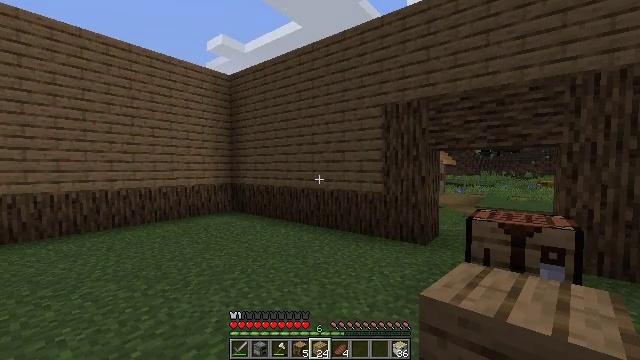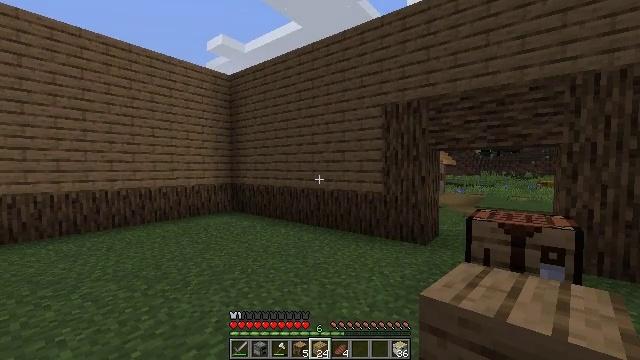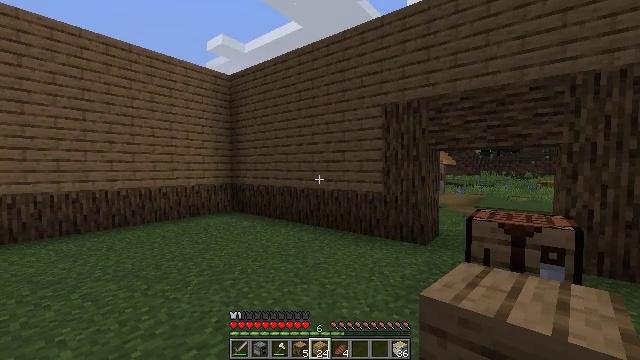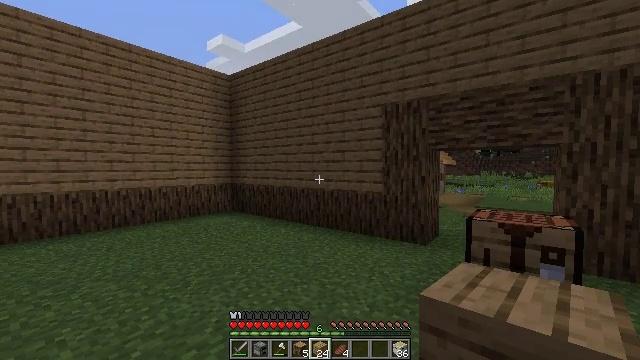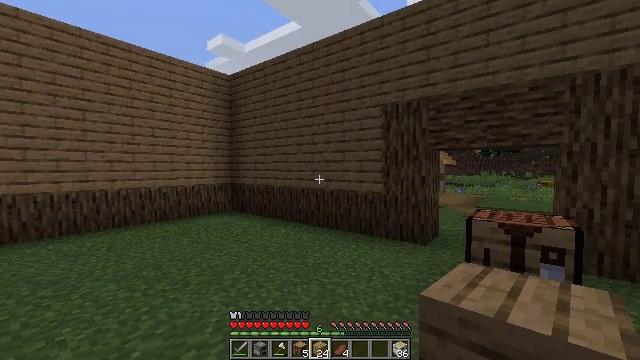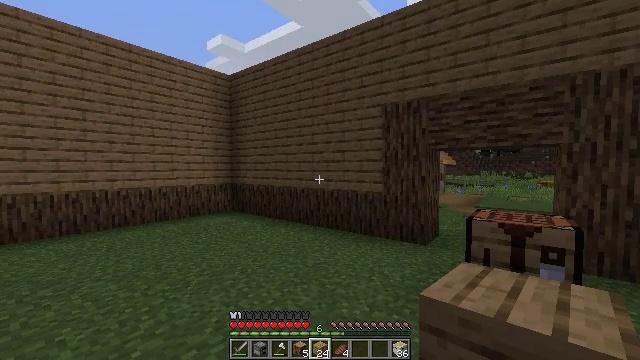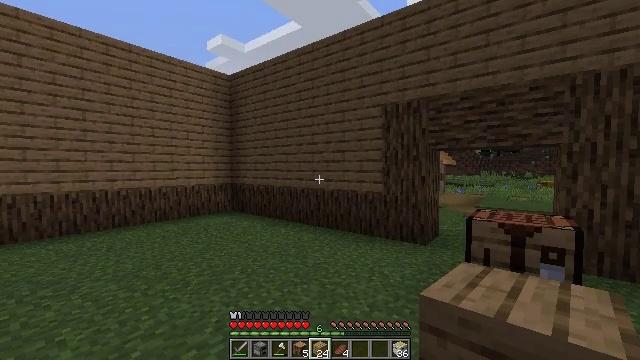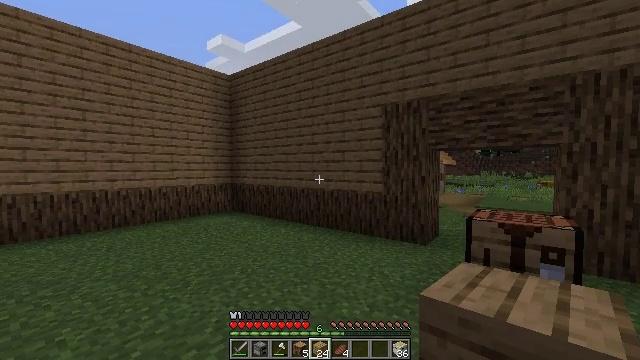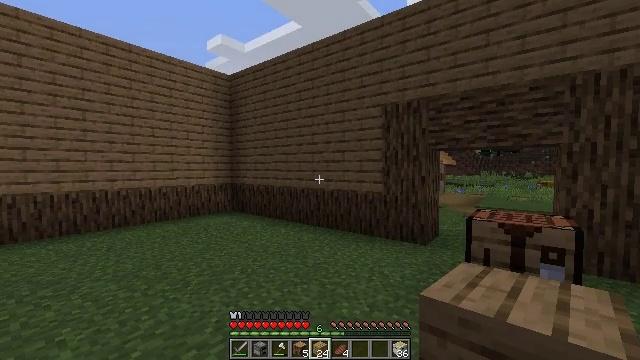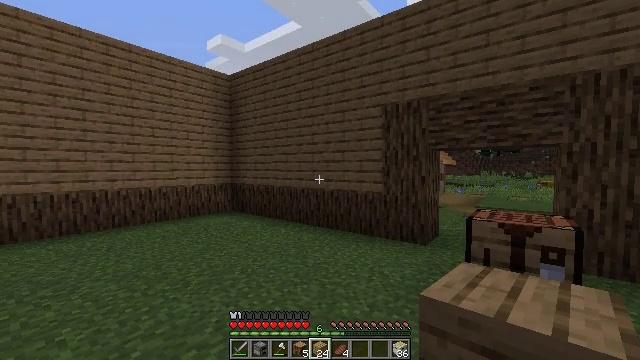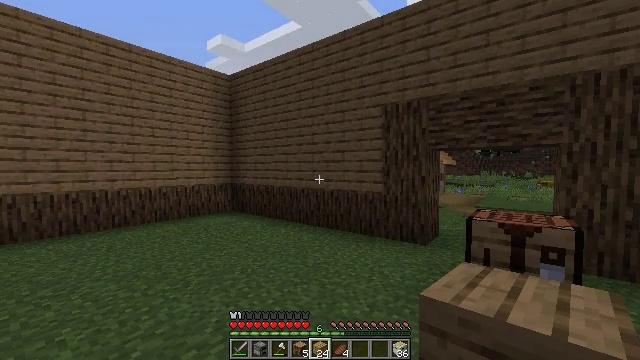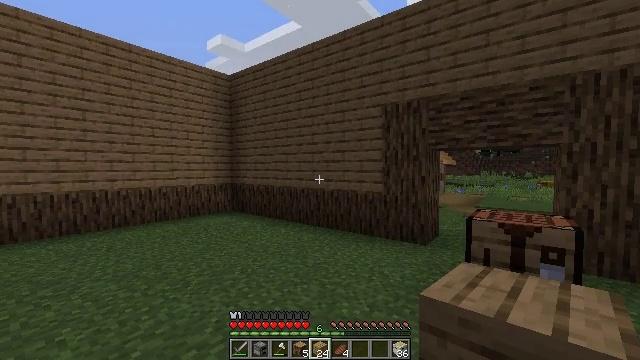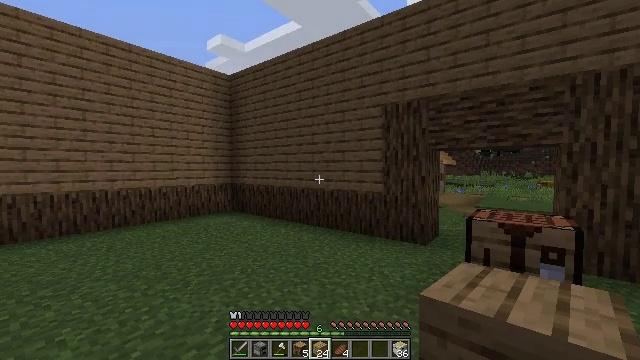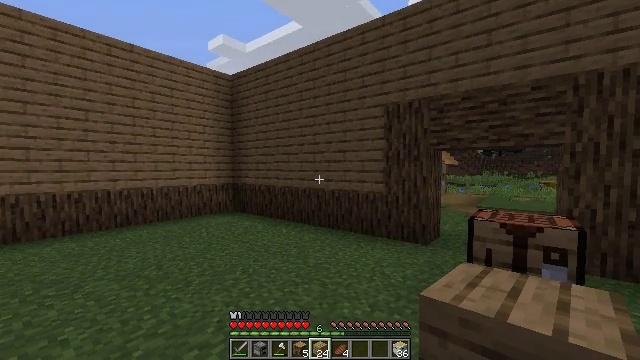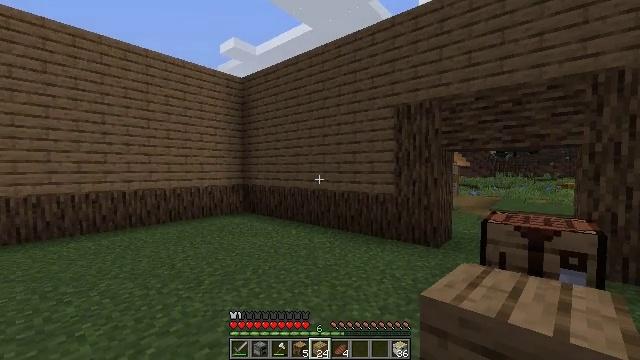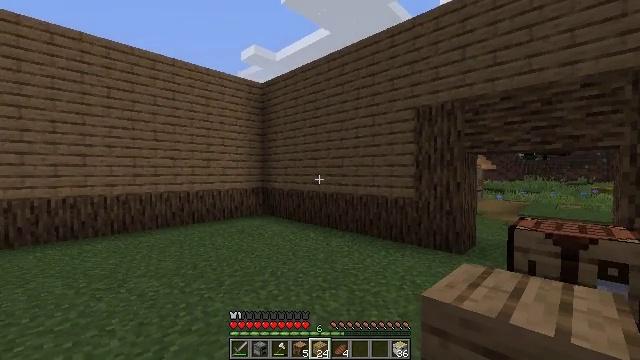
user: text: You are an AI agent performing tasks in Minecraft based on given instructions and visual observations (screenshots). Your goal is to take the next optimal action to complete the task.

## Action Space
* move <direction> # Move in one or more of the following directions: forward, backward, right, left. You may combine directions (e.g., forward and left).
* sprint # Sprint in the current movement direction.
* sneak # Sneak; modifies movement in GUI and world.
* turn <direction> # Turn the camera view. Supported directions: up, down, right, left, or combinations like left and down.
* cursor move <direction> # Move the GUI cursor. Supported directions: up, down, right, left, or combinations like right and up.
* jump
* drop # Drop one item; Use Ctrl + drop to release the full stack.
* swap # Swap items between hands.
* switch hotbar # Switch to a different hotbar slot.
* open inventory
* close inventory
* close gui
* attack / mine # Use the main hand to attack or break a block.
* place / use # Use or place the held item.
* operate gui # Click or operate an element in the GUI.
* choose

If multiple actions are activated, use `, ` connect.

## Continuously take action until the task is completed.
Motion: motion action
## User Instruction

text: Use sticks to craft a ladder.
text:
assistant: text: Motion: no_op
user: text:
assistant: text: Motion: no_op
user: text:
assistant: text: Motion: no_op
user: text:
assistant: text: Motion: no_op
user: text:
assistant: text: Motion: no_op
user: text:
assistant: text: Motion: no_op
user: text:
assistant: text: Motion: no_op
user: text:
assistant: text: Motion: no_op
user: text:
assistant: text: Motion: no_op
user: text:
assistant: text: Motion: no_op
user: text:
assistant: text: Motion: no_op
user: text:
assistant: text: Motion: no_op
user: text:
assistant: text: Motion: no_op
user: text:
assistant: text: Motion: turn left
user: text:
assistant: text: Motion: turn left
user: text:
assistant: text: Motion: turn left
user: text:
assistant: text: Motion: turn left
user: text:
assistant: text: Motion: turn left
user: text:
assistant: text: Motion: move forward, turn left
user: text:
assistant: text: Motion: move forward, turn left
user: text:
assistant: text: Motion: move forward, turn left
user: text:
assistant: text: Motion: move forward, turn left
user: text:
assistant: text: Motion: move forward, turn left
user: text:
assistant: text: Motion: move forward, turn left
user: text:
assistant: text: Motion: move forward, turn left
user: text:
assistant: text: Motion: move forward
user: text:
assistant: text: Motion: move forward, turn left
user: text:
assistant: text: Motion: move forward
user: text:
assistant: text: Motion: move forward
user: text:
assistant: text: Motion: move forward